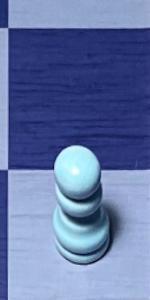
Label: Pawn_White